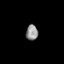
Tissue: prostate
Cell type: Myeloid cells
Senescence score: 0.3481
Nuclear area (px): 181
Mean DAPI intensity: 145.436